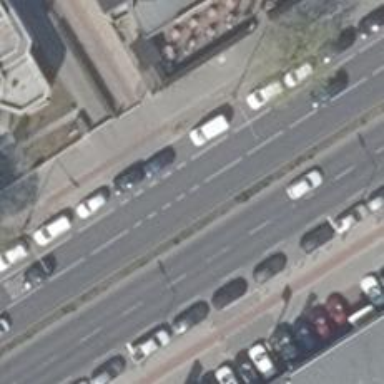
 there is cycle track and parking lane. The road also features bus lane shared with cyclists."